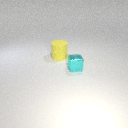
large yellow rubber cylinder to the left of small cyan metal cube